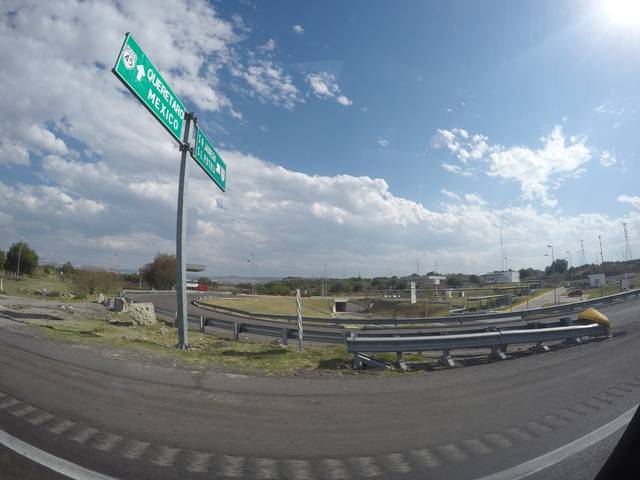
Region: Mexico
Coordinates: 20.571, -100.482